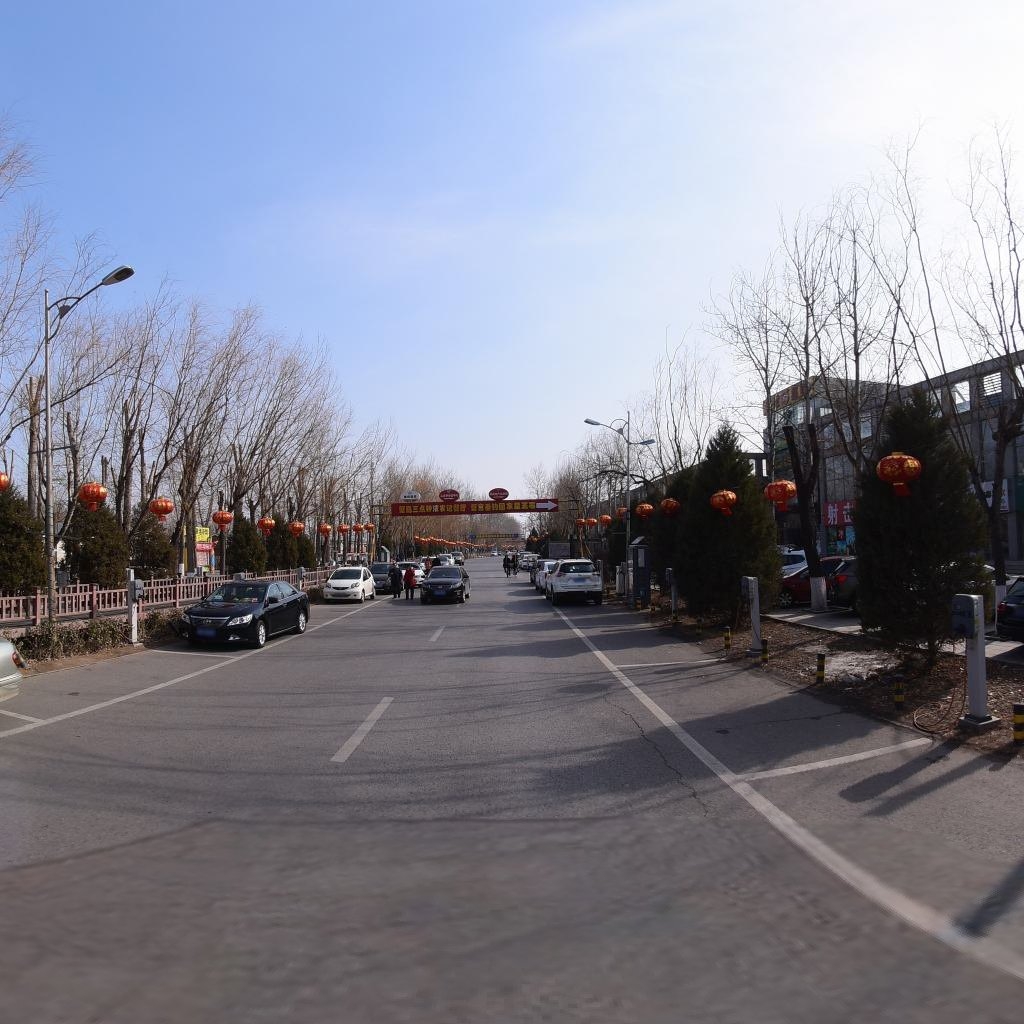
Region: Chaoyang
Road damage annotations: transverse crack, longitudinal crack